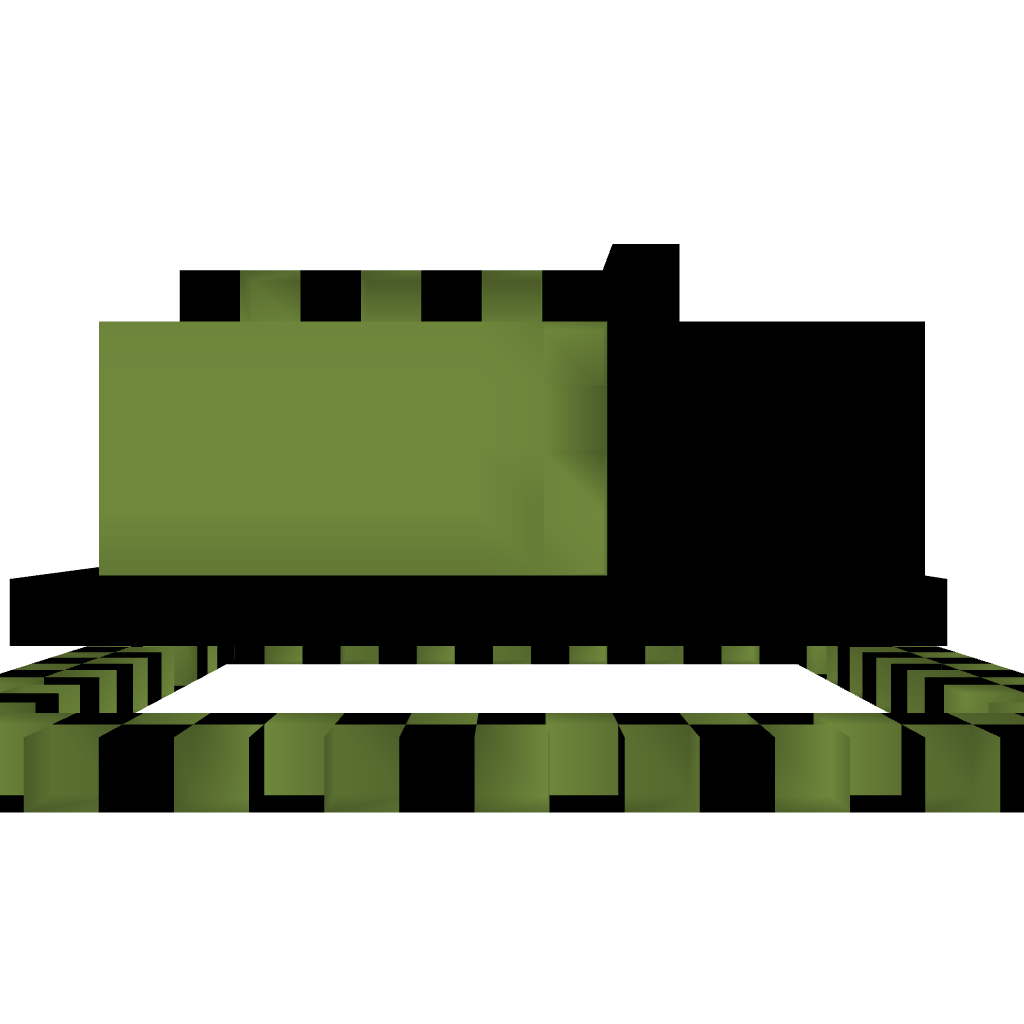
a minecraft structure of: Studio 001 bad low quality